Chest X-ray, PA view. Patient: 46 years old, sex F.
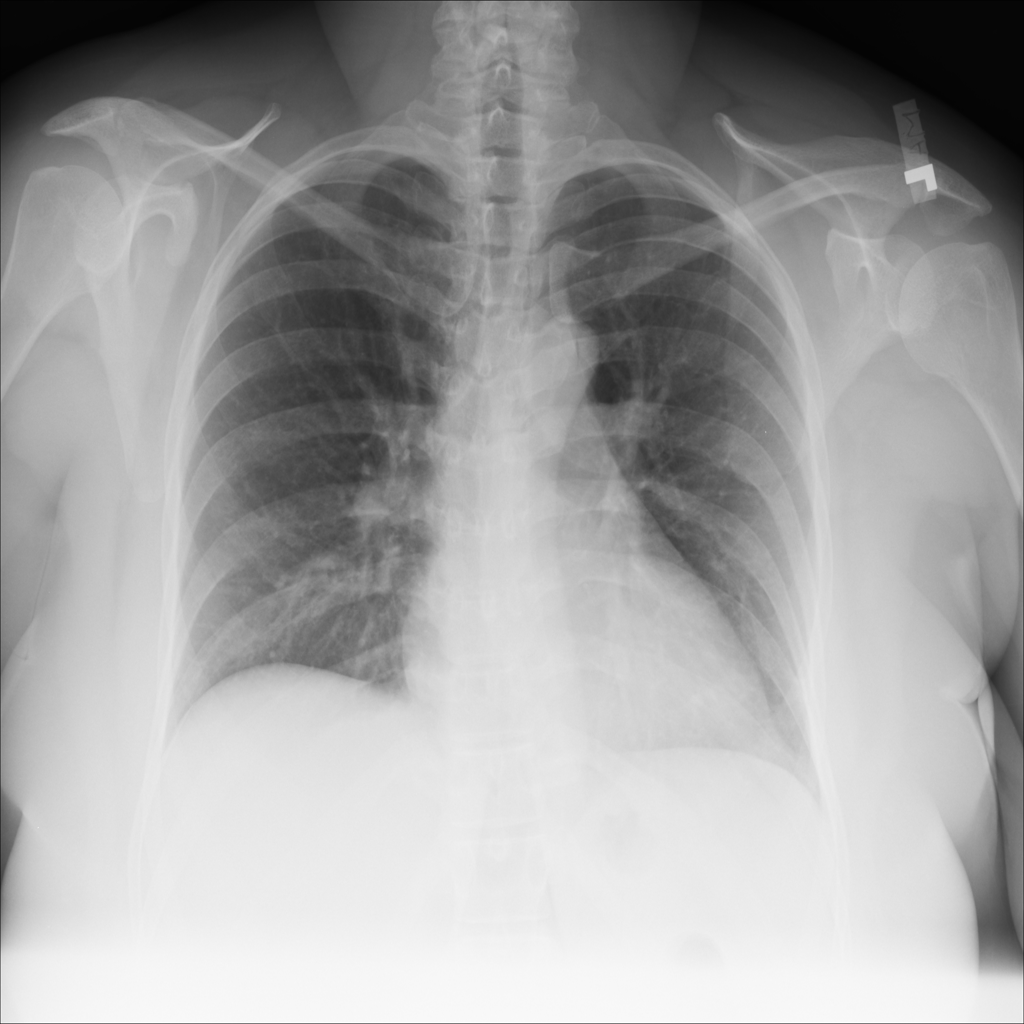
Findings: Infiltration